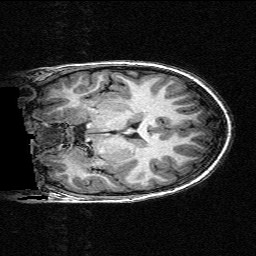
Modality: T1w
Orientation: coronal
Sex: male
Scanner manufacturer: siemens
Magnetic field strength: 3 T
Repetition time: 2.3 s
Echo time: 0.00336 s